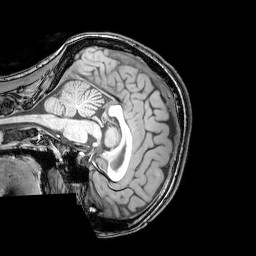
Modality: T1w
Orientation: sagittal
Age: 26
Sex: female
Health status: healthy
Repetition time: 0.081 s
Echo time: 0.037 s